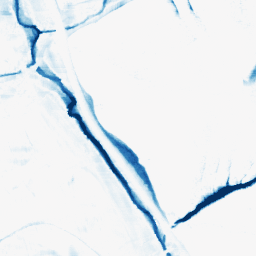
Category: morphological
Decomposition family: morphological_rect
Decomposition parameters: operation: closing
width: 20
height: 10
Upsampling method: quintic
Upsampling parameters: scale: 8
Upsampling scale: 8